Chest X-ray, PA view. Patient: 34 years old, sex M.
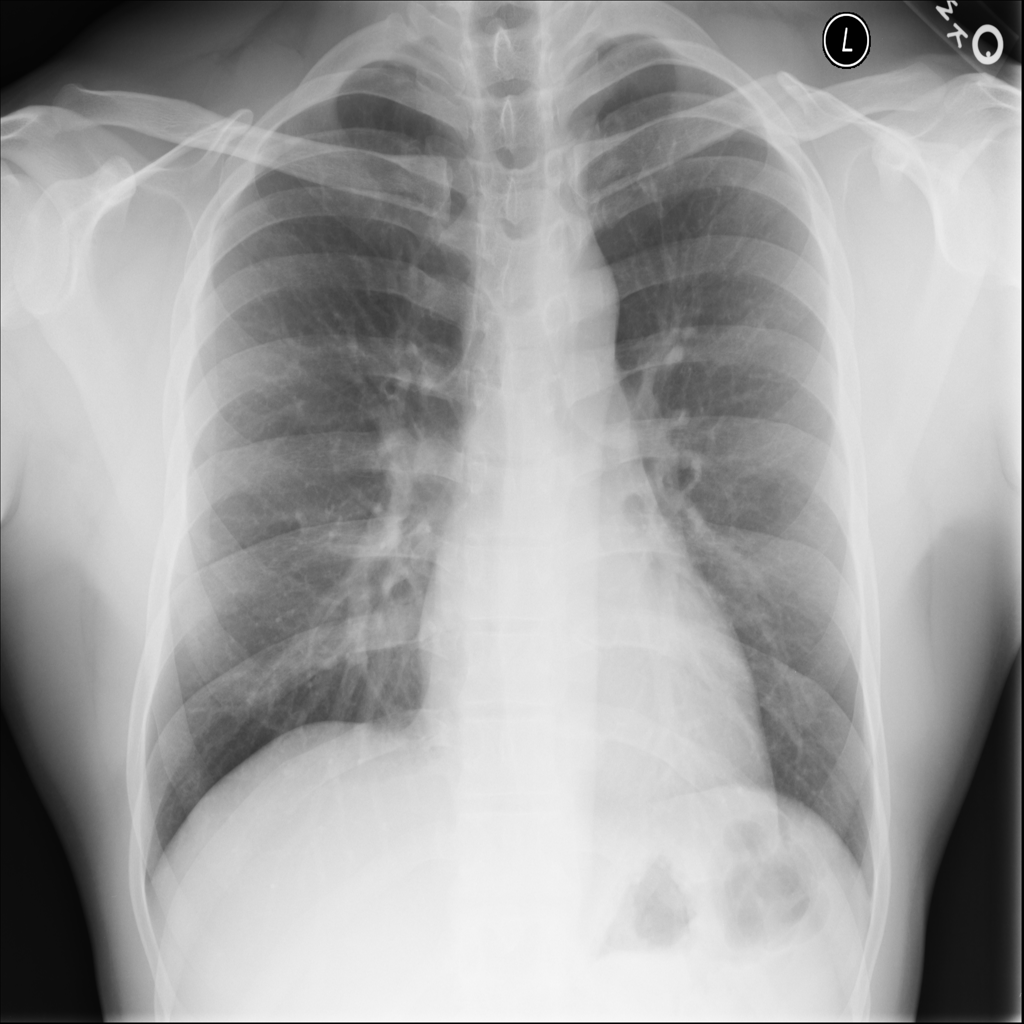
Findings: No Finding